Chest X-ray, AP view. Patient: 33 years old, sex M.
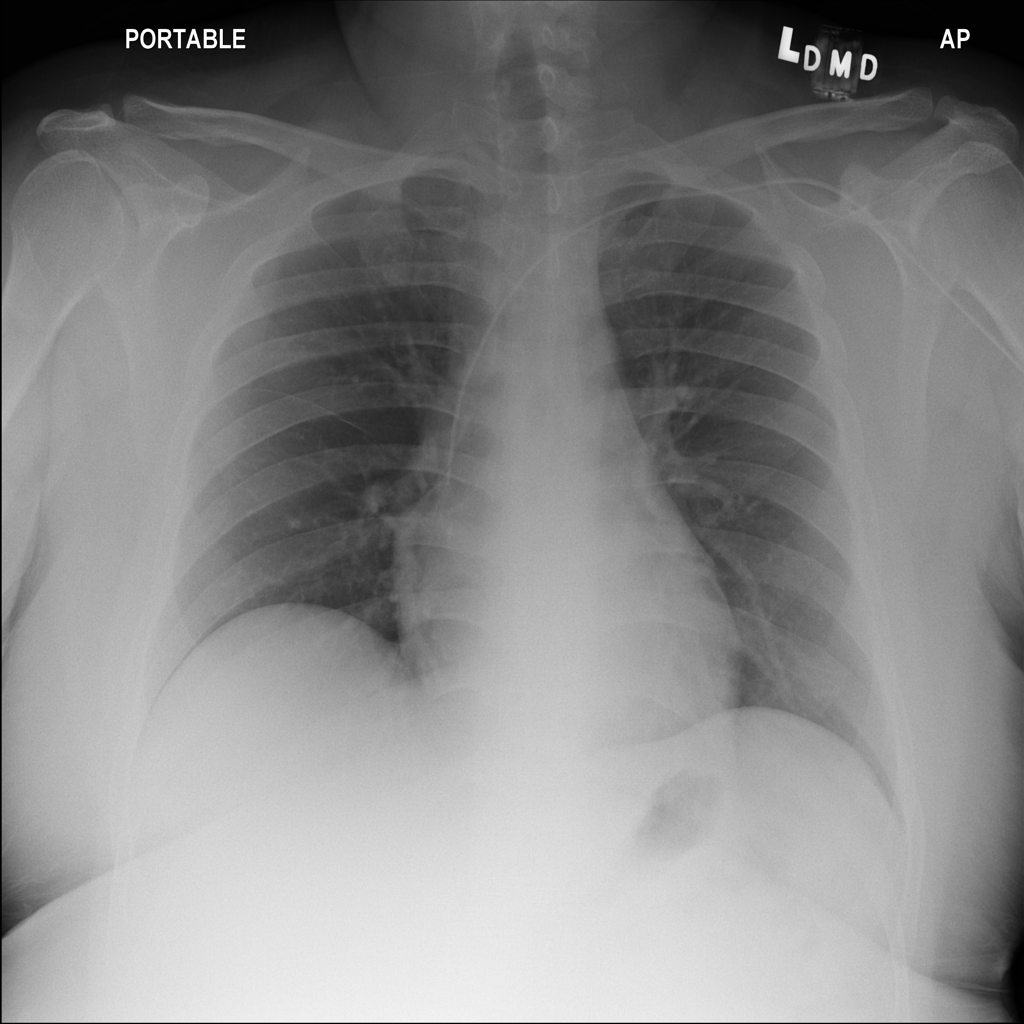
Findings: No Finding